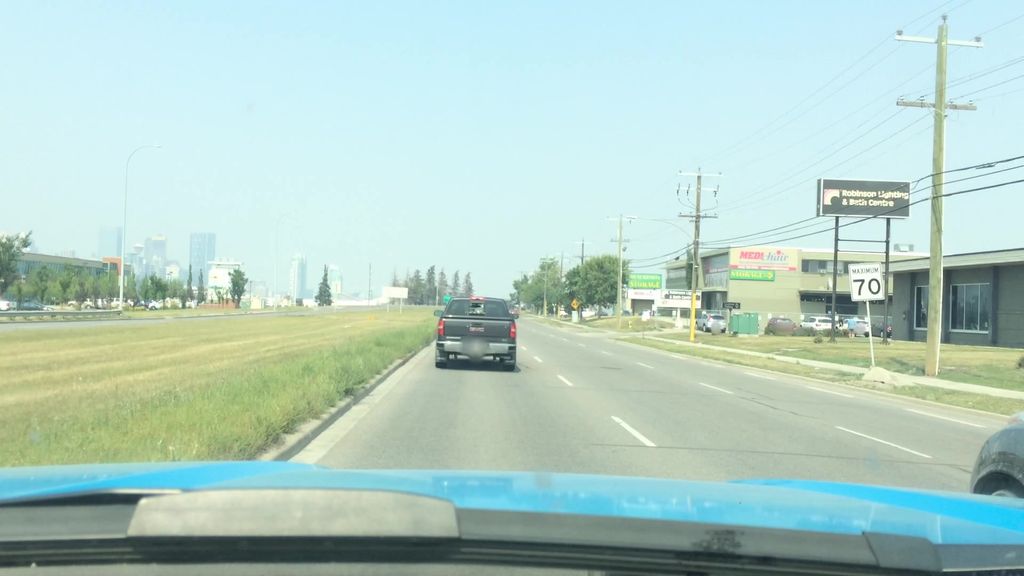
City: calgary